Current action and preconditions to check: trajectory_clear

Your task: For each precondition in the list above, predict whether it will hold at this action.

Consider the current scene as observed from the mobile robot's camera, and analyze the predicted future states of all dynamic agents (e.g., people, animals, vehicles, or any moving entities) within the NEXT SECOND.

IMPORTANT: Only answer "very likely" if you are absolutely certain—based on strong, clear evidence—that a dynamic agent will violate the precondition in the predicted future state. Do NOT answer "very likely" for unlikely, ambiguous, or low-probability risks.

Ask yourself for each precondition: Is there a high probability, with clear and convincing evidence, that the predicted future states of any dynamic agent will interfere with the predicted future state of the currently executing action within the NEXT SECOND, causing that precondition to fail?

Assess the risk level based on these predictions. Use "likely" or "very likely" if motions create a clear risk of interference.

Use "neutral" or "improbable" if agents are nearby but their predicted paths are clearly diverging or non-conflicting.

Failure Risk Categories: "very improbable", "improbable", "neutral", "likely", "very likely"

Answer Format: Output ONLY the probability_of_failure value from these categories: "very improbable", "improbable", "neutral", "likely", "very likely"

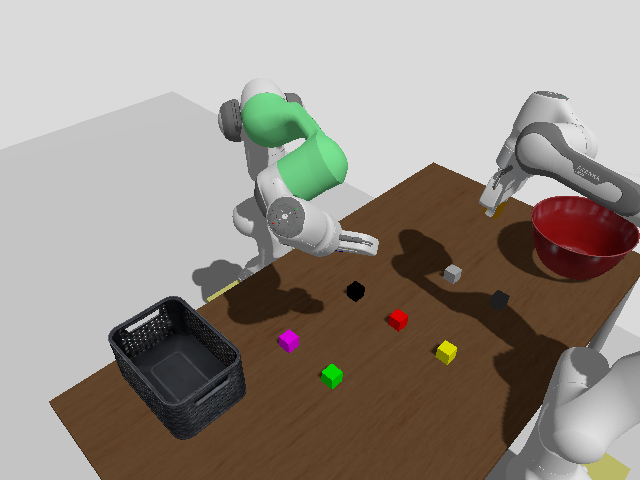

Answer: very improbable